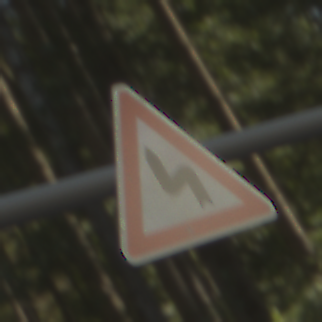
Verkehrszeichen: DoppelkurveZunaechstLinks
Umgebung: Outdoor, Nature
Tageszeit: MorningAfternoon
Wetter: Clear
Licht: Natural
Jahreszeit: NotSpecified
Kontrast: LowContrast